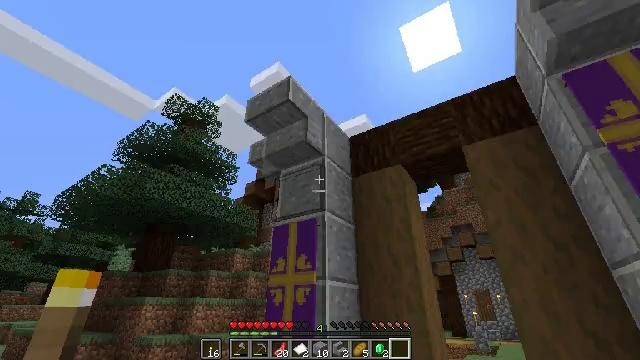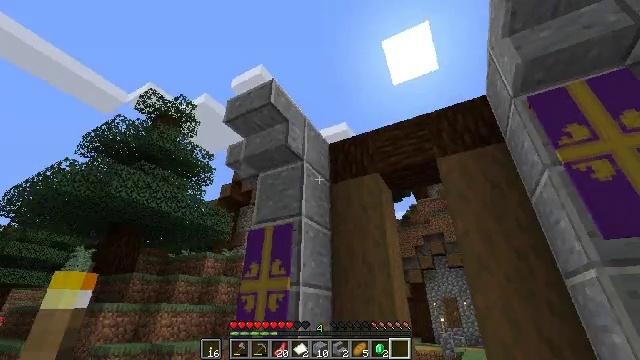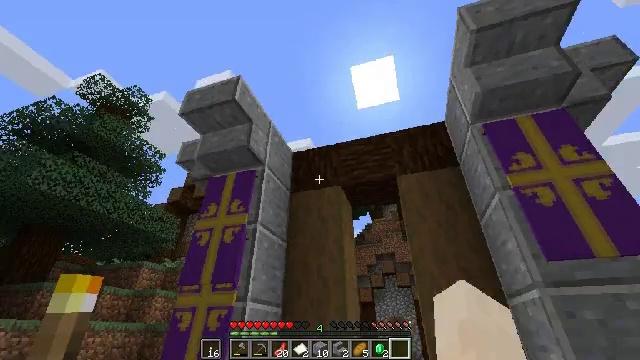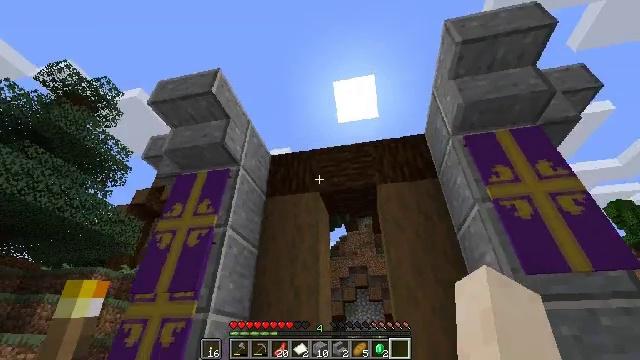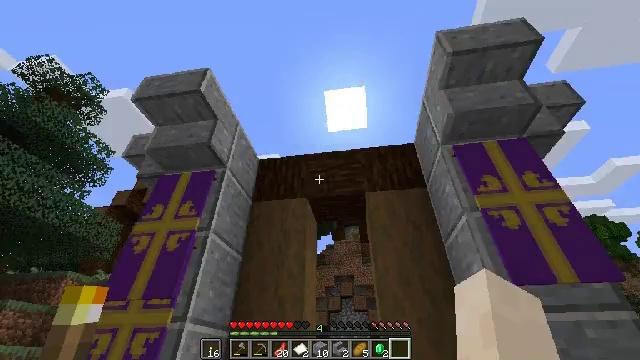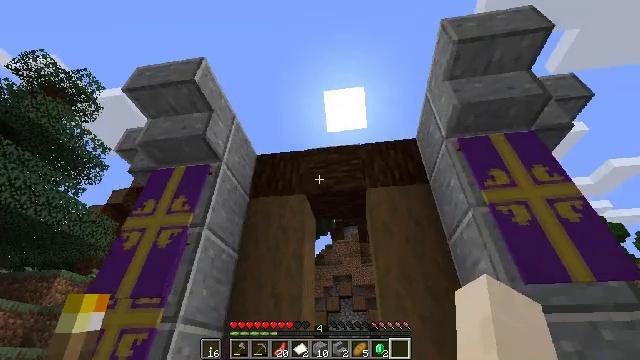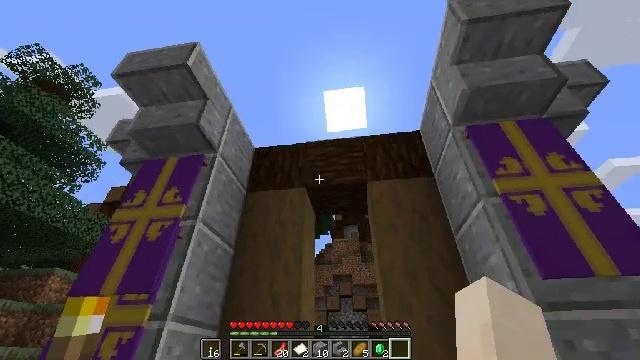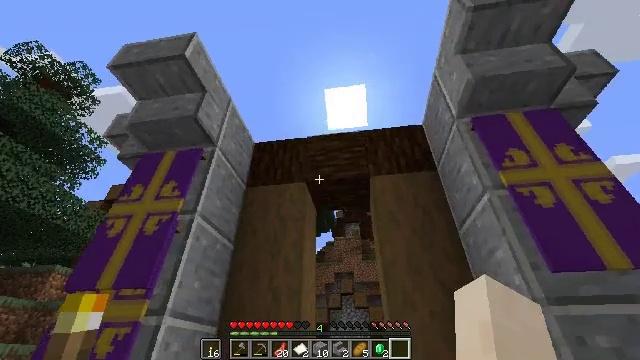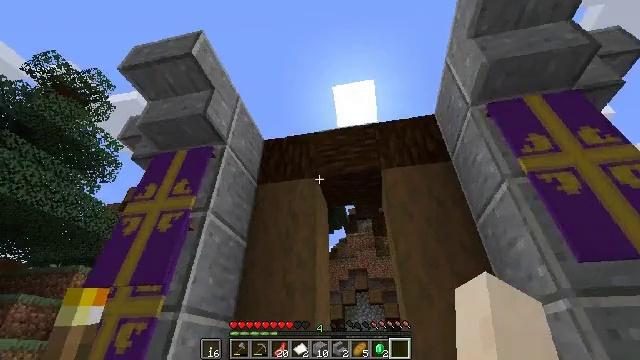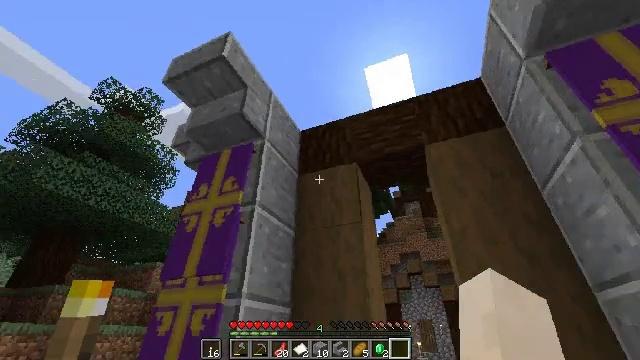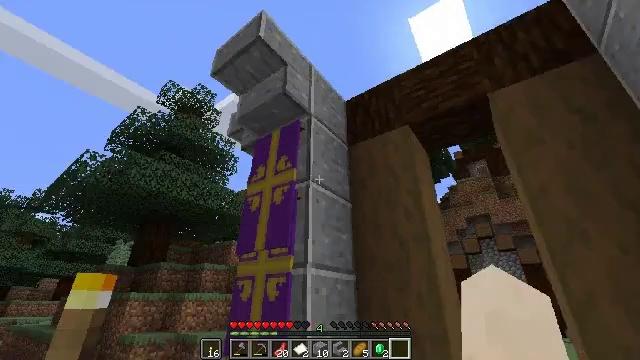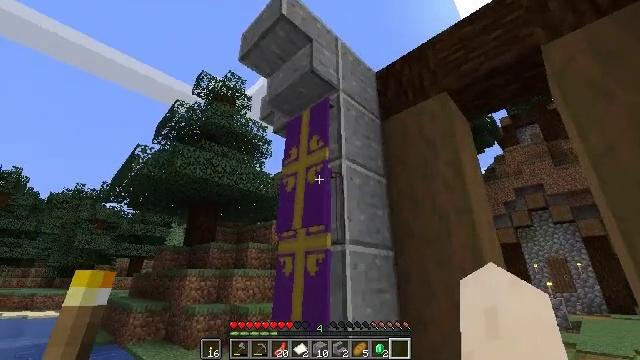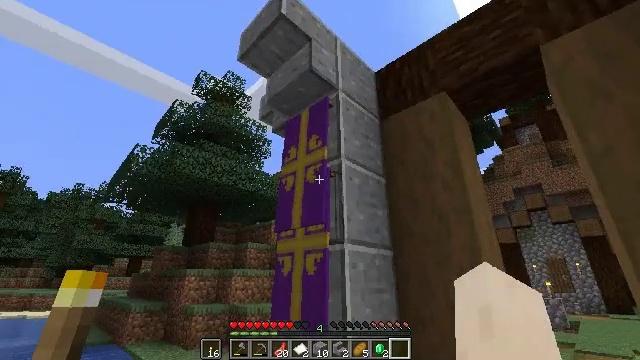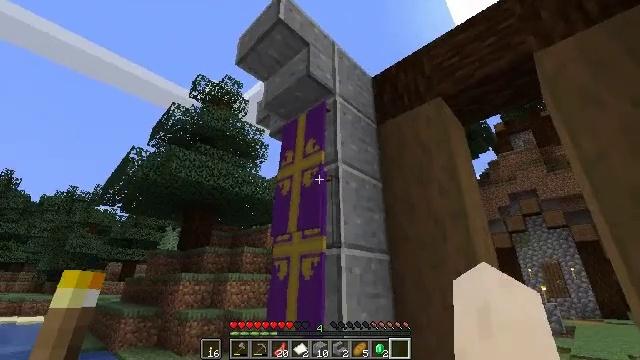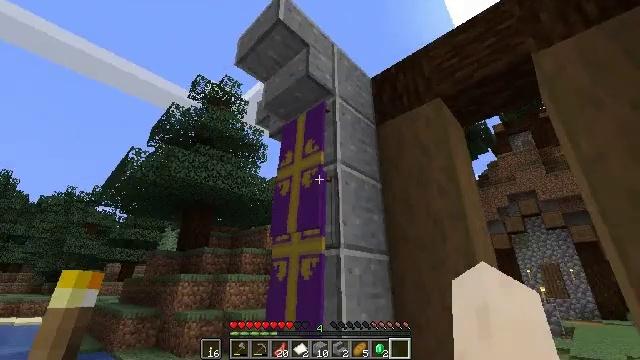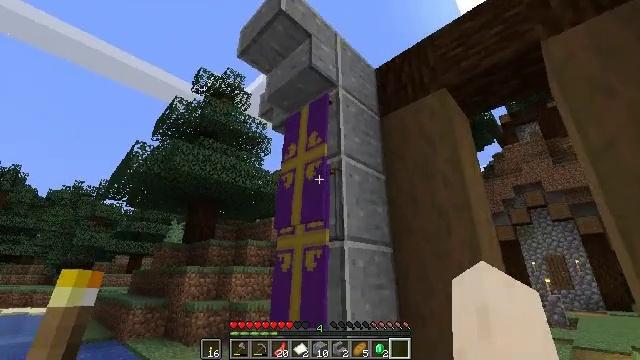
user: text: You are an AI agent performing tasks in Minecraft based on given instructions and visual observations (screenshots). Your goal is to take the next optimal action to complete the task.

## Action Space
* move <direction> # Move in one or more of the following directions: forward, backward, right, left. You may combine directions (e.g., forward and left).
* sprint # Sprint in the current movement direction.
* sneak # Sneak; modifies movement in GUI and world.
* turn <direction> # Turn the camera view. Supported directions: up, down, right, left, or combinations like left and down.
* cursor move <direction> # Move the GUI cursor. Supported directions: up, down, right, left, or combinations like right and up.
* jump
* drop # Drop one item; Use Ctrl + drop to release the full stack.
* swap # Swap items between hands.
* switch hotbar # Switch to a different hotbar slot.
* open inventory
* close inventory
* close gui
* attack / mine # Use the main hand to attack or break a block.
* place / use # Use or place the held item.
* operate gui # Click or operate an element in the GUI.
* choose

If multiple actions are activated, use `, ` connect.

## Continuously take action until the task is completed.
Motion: motion action
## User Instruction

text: Attack the wall to gather the purple wall banner.
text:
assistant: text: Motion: move forward, turn right and up
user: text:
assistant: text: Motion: move forward, turn right and up
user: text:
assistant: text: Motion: move forward, turn right and up
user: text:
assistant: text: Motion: move forward, turn right and up
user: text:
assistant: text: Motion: move forward
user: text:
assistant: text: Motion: no_op
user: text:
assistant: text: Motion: no_op
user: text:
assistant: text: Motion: turn left
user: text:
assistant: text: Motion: turn left and down
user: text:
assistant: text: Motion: turn left and down
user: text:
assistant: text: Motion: turn left and down
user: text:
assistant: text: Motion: no_op
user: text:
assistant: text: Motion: no_op
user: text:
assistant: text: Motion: no_op
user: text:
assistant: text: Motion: turn down
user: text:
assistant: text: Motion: turn left and down
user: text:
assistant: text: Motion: turn left and down
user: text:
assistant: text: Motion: turn down
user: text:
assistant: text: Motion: attack / mine
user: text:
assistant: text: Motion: attack / mine
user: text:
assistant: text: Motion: attack / mine
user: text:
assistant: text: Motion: attack / mine
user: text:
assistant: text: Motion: attack / mine
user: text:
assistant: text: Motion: attack / mine
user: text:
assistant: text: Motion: attack / mine
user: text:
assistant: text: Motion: attack / mine
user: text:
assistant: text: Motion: attack / mine
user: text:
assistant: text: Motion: attack / mine
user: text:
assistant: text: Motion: move forward, attack / mine
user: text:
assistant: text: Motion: move forward, attack / mine